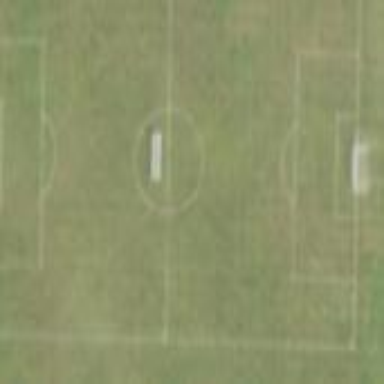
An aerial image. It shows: Soccer pitch for leisureland activities.